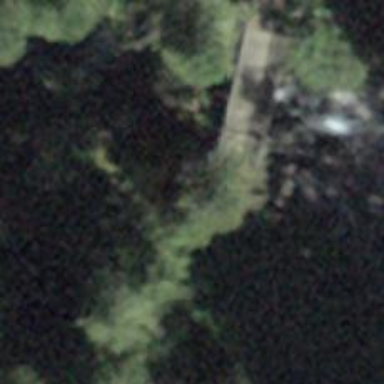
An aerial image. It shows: Path on bridge.